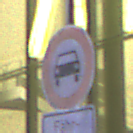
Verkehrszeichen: VerbotKraftwagen
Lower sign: SonstigeFahrzeugePersonengruppenFrei4
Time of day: Night
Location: Outdoor (Urban)
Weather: PartlyCloudy
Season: NotSpecified
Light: Artificial